Question: I have went through countless examples of webview with buttons and can't get any of them to show my buttons.
Below is my last layout and it looks correct in eclipse but the website goes full screen when run on the phone.

Any help would be great!
Kind Regards,
Mike
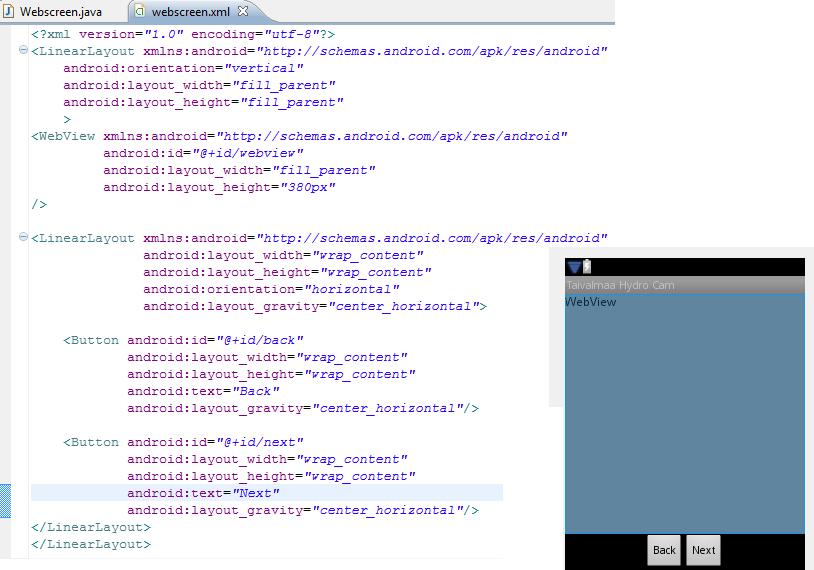
Answer: You need to have a parent element to encompass the two separate child elements WebView and LinearLayout
have a go with the resources on Android Developers: <URL>
It should look something like this:
'''
<?xml version="1.0" encoding="utf-8"?>
<LinearLayout xmlns:android="http://schemas.android.com/apk/res/android"
android:orientation="vertical"
android:layout_width="fill_parent"
android:layout_height="fill_parent"
>
<WebView xmlns:android="http://schemas.android.com/apk/res/android"
android:id="@+id/webview"
android:layout_width="fill_parent"
android:layout_height="380px"
/>
<LinearLayout xmlns:android="http://schemas.android.com/apk/res/android"
android:layout_width="wrap_content"
android:layout_height="wrap_content"
android:orientation="horizontal"
android:layout_gravity="center_horizontal">
<Button android:id="@+id/back"
android:layout_width="wrap_content"
android:layout_height="wrap_content"
android:text="Back"
android:layout_gravity="center_horizontal"/>
<Button android:id="@+id/next"
android:layout_width="wrap_content"
android:layout_height="wrap_content"
android:text="Next"
android:layout_gravity="center_horizontal"/>
</LinearLayout>
</LinearLayout>
'''